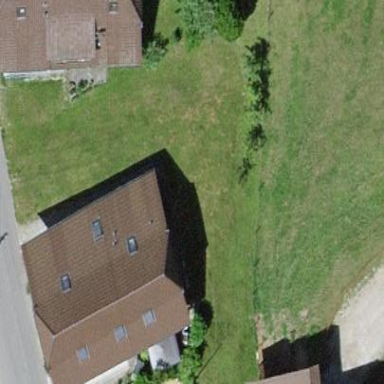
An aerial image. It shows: Residential building.